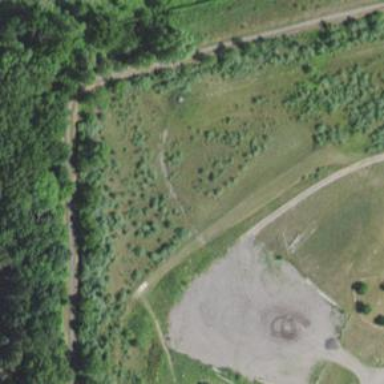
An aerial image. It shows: Path leading to disc golf hole.